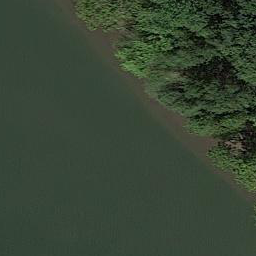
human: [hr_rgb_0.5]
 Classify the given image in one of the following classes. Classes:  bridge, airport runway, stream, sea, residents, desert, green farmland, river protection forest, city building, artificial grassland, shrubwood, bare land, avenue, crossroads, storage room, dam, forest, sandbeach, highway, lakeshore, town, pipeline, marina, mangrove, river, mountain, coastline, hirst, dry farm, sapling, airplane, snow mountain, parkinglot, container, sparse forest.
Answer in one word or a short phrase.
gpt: river protection forest